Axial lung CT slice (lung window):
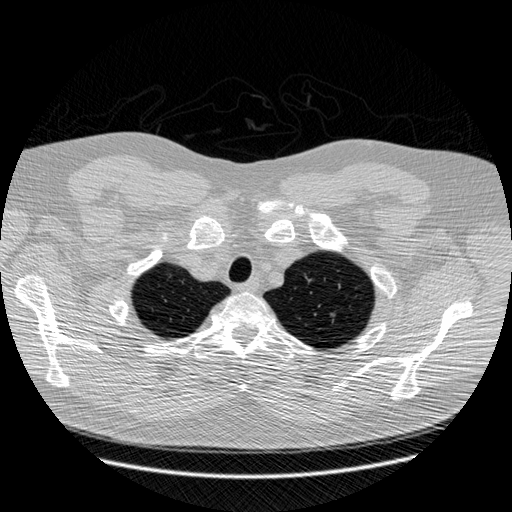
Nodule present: no